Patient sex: M
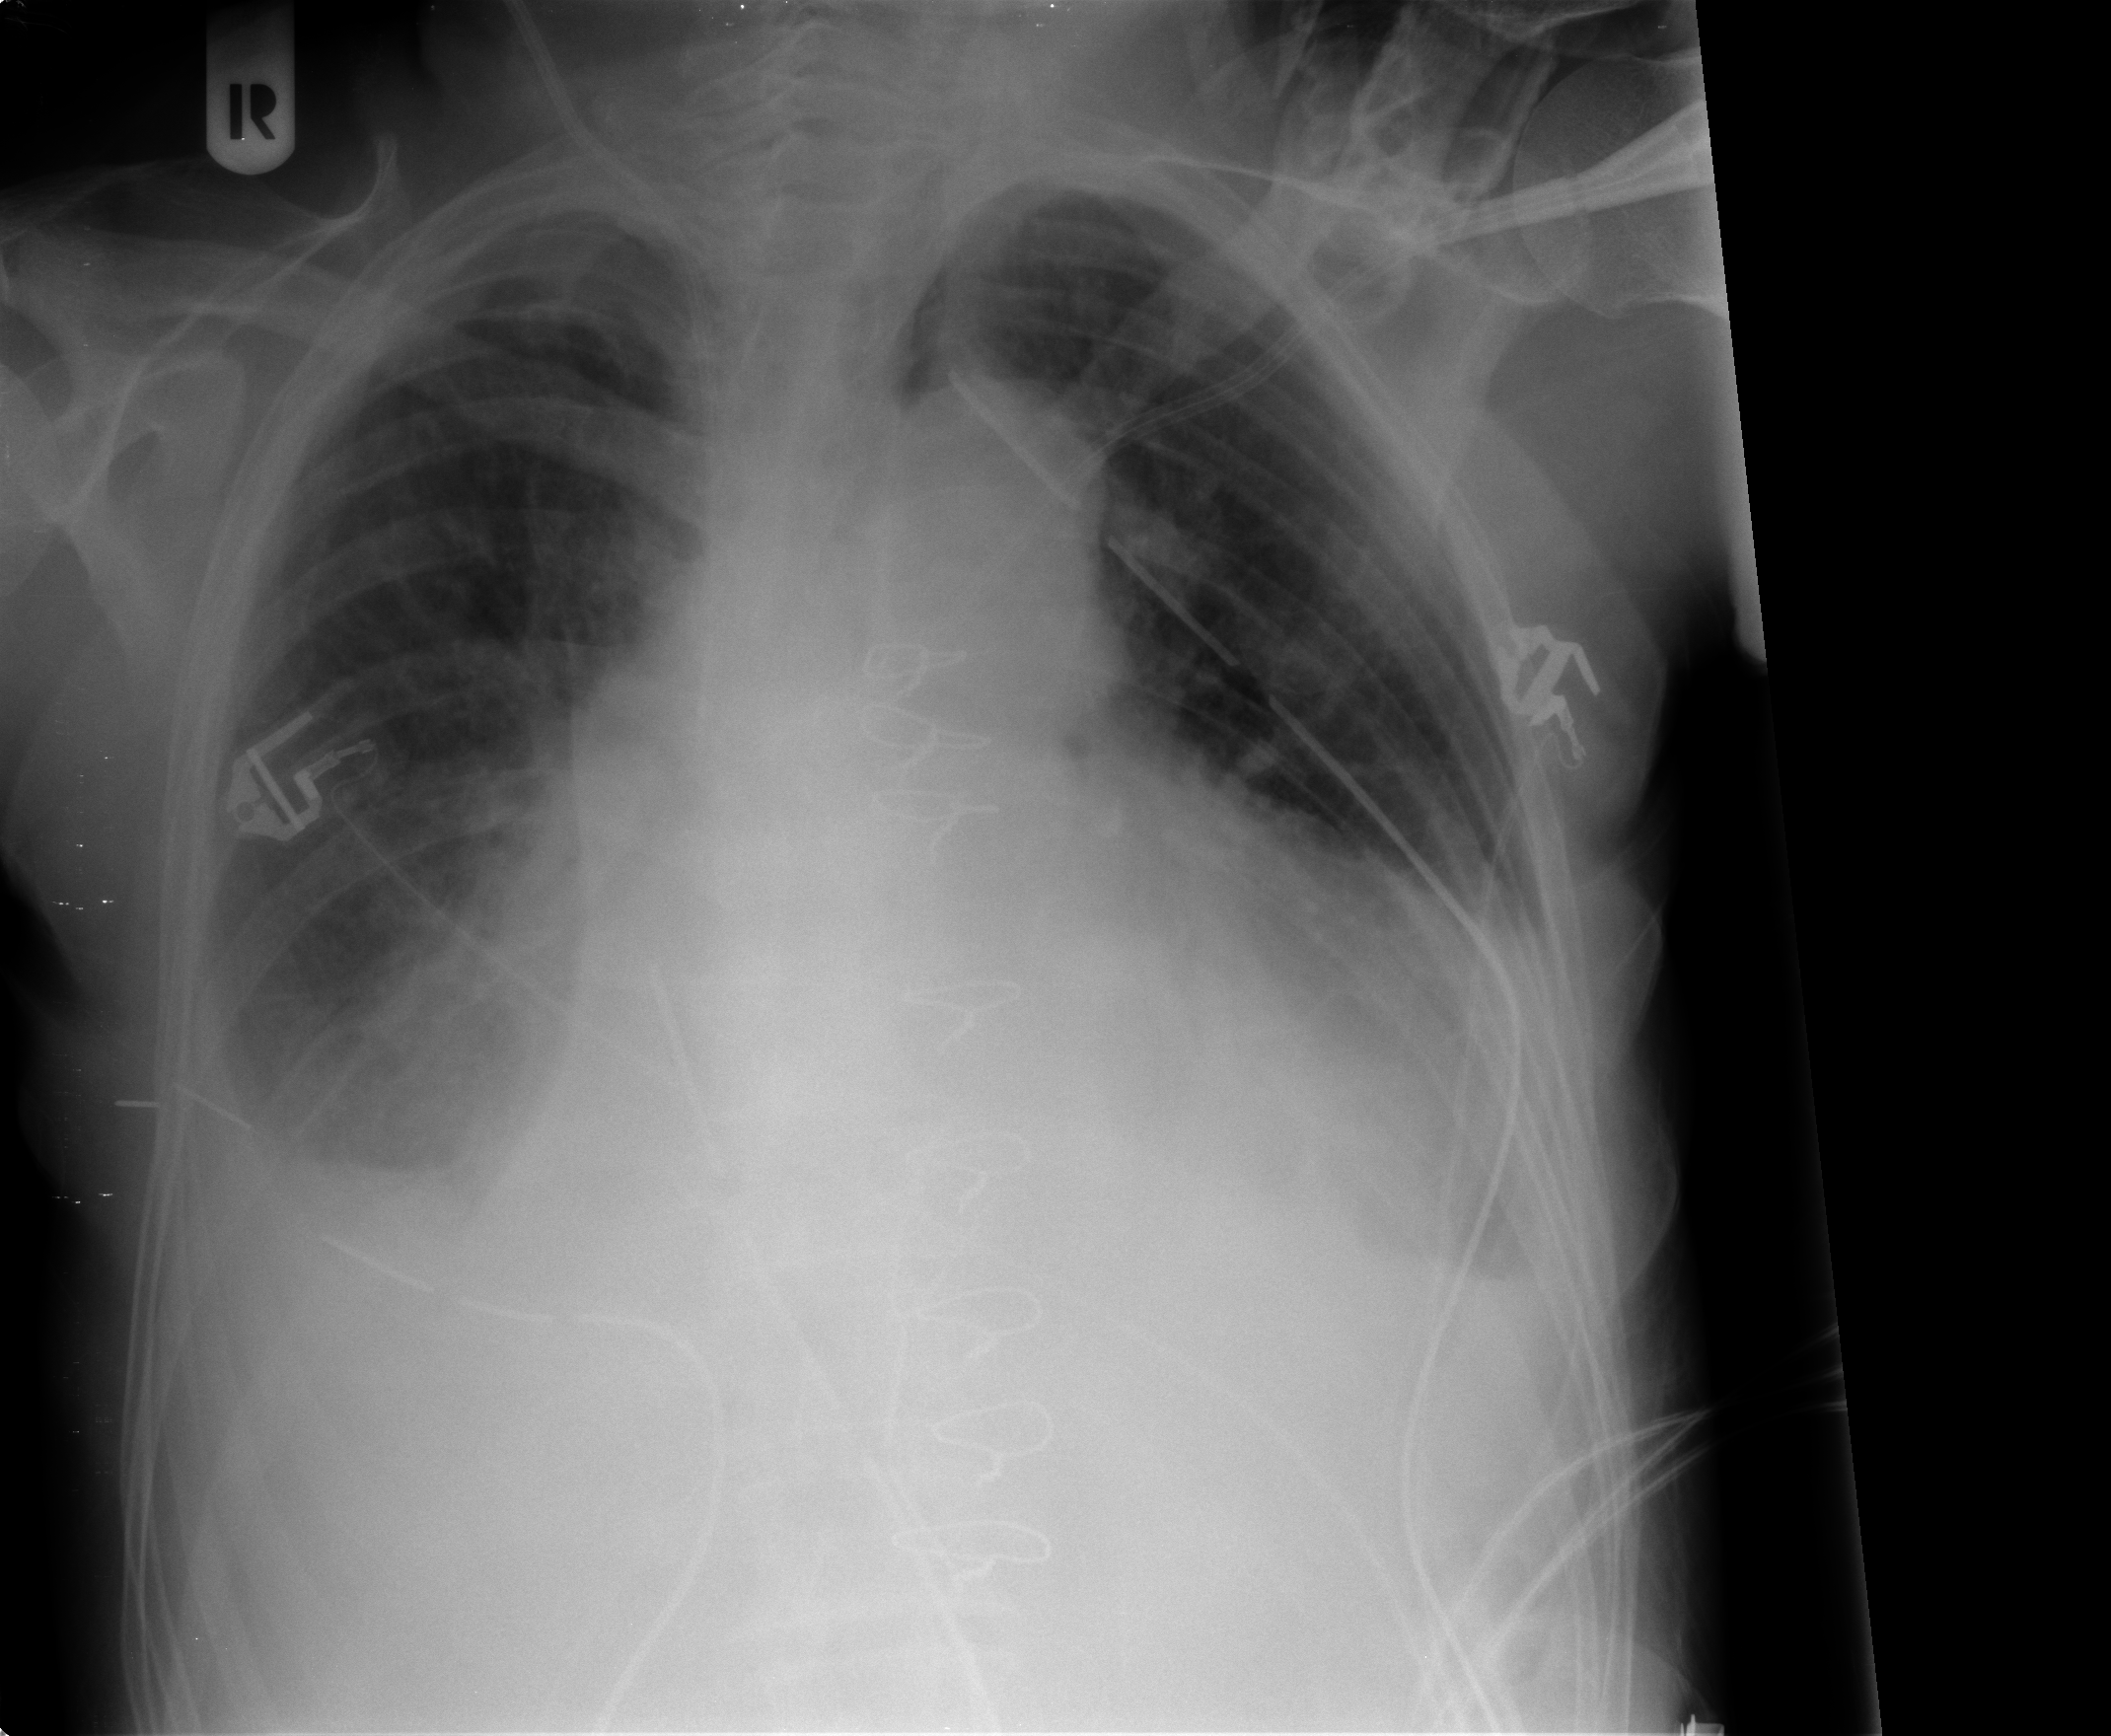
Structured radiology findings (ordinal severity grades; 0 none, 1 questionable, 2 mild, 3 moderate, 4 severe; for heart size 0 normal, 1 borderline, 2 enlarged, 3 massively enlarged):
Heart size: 3
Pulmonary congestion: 3
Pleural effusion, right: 2
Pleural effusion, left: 2
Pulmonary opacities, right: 1
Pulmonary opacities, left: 1
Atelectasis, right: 2
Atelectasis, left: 2